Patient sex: M
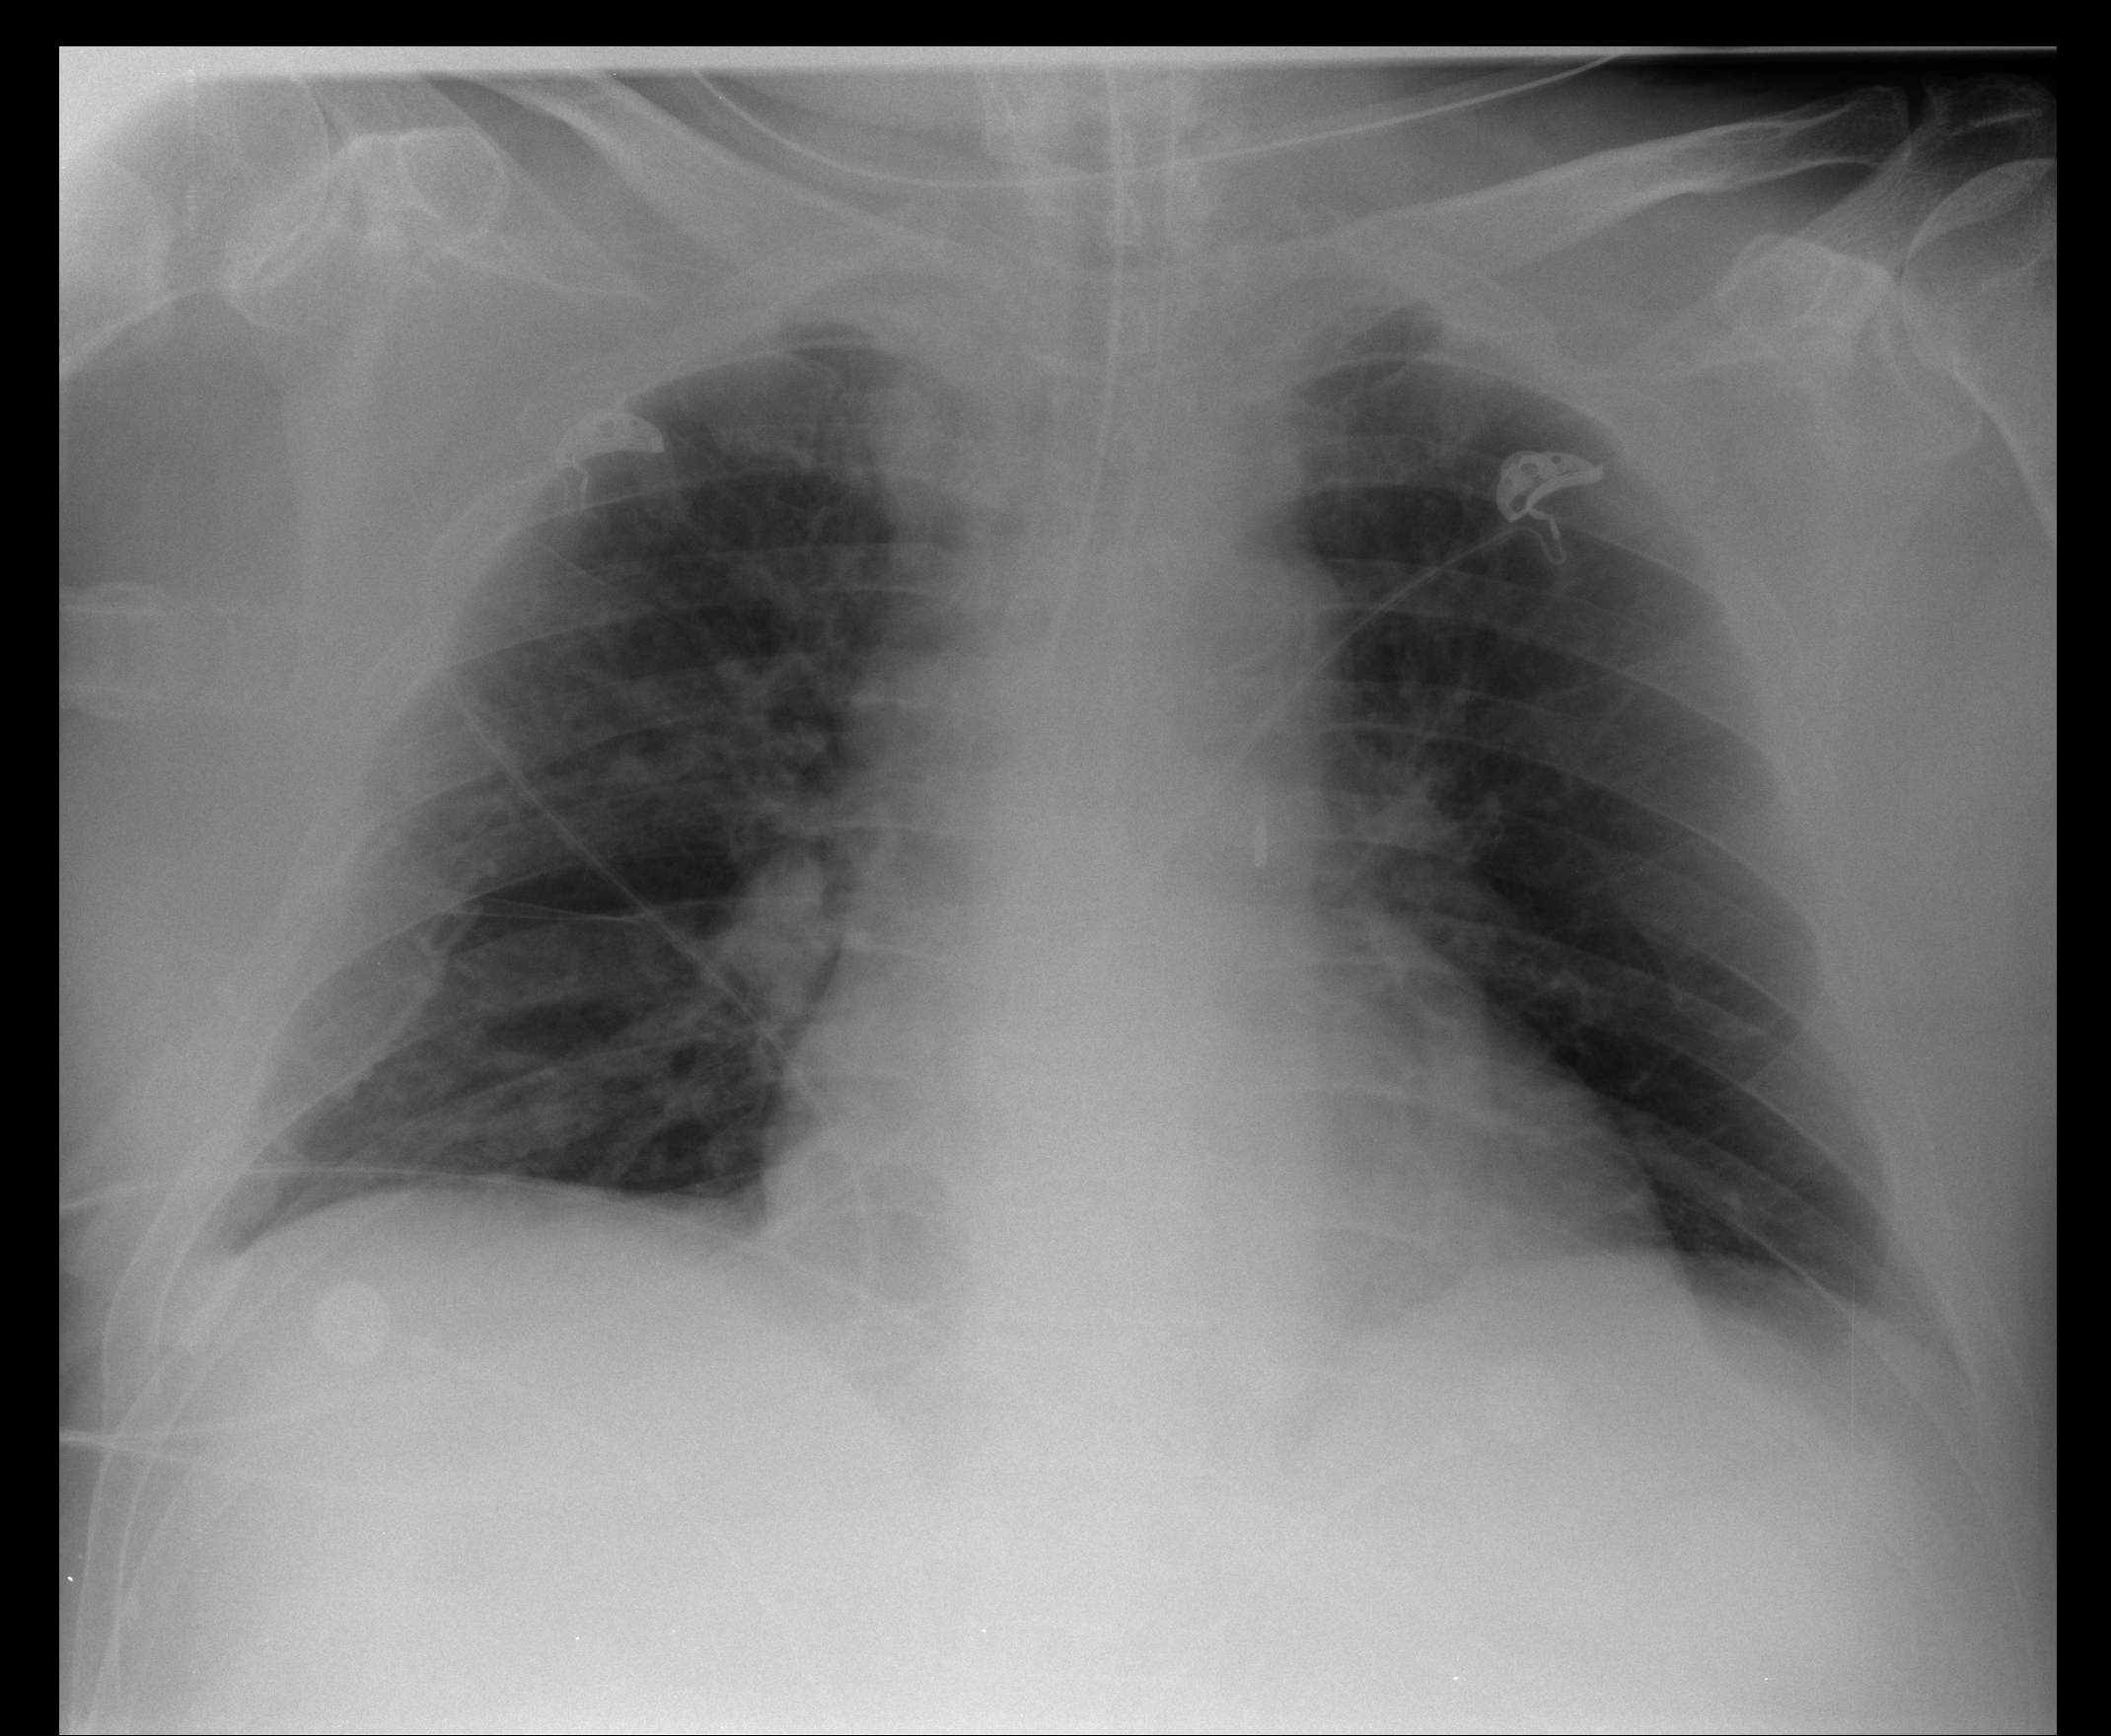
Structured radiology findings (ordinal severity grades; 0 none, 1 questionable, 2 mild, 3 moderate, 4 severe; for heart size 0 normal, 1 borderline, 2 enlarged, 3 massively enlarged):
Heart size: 0
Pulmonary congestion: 0
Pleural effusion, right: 0
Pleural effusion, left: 0
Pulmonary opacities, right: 0
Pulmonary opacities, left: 0
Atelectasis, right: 2
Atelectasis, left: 2